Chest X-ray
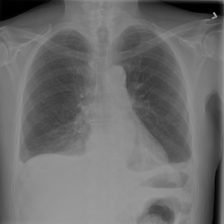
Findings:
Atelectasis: negative
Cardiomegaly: negative
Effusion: positive
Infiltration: negative
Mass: negative
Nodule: negative
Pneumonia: negative
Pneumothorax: negative
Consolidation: negative
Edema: negative
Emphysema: negative
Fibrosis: negative
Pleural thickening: negative
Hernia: negative